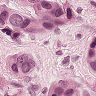
Metastatic tissue present: yes